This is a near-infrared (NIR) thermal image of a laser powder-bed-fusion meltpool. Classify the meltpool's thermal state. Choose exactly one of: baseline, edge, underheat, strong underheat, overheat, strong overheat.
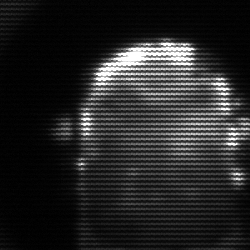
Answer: baseline